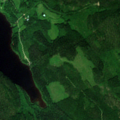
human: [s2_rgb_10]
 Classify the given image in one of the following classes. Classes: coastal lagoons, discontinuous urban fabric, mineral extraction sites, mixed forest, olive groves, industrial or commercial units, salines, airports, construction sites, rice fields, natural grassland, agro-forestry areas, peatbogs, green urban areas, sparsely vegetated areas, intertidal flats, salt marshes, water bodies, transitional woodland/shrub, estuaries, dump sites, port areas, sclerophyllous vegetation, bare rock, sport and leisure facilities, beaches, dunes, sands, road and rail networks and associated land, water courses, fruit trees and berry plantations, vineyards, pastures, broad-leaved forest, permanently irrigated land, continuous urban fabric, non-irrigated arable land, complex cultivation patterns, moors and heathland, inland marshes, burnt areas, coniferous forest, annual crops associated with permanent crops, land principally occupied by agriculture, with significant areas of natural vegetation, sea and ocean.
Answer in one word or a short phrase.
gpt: mixed forest, water bodies